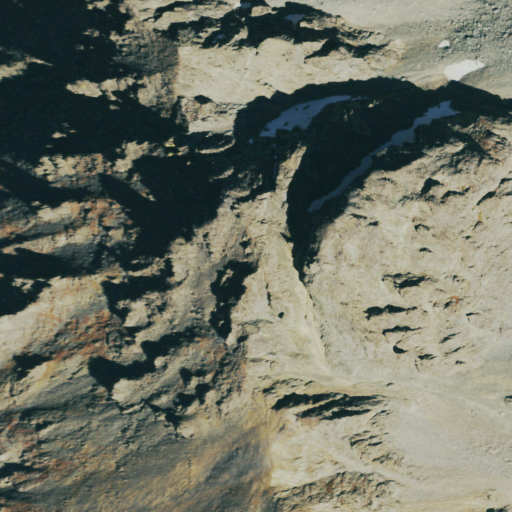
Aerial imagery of mountain in Colorado named Tepee Mountain containing grassland, barren land, shrub, and snow